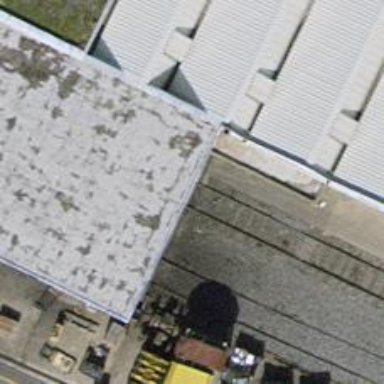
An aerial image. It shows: Railway yard with one track in service.